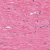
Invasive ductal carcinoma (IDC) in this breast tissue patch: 0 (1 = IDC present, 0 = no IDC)